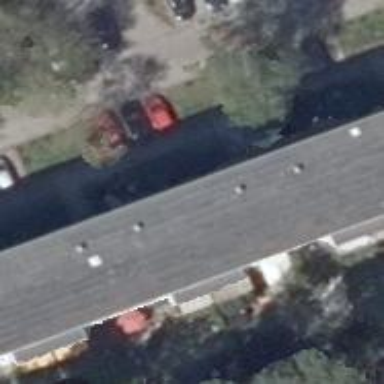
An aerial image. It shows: Image showing building with apartments.